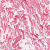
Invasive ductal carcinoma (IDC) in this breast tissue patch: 0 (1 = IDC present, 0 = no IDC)